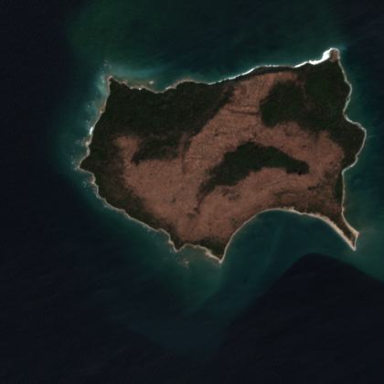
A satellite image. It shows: Island.